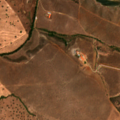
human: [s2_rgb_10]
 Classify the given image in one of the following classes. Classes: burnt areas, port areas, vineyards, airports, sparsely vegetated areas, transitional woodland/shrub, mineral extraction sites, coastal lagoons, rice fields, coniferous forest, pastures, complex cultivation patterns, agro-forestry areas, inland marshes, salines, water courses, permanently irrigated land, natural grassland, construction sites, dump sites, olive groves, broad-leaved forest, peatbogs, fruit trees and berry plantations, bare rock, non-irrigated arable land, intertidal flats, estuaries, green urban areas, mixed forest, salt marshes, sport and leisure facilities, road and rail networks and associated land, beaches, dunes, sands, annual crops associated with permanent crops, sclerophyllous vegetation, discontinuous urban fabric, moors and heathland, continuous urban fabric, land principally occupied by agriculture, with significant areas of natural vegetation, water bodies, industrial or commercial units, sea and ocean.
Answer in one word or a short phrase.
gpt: non-irrigated arable land, olive groves, agro-forestry areas